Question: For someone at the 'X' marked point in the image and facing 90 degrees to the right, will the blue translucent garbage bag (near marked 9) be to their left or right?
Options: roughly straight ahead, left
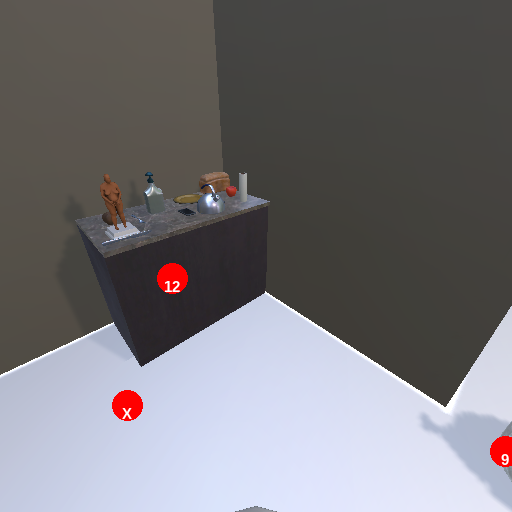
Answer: roughly straight ahead